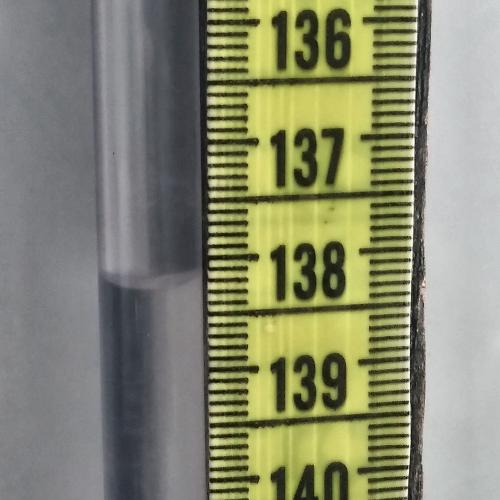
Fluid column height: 138.2 cm